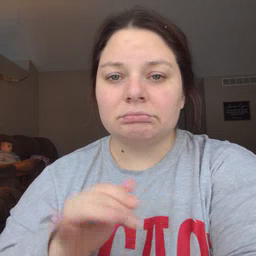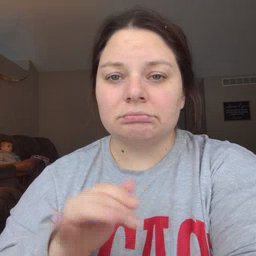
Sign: hen